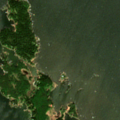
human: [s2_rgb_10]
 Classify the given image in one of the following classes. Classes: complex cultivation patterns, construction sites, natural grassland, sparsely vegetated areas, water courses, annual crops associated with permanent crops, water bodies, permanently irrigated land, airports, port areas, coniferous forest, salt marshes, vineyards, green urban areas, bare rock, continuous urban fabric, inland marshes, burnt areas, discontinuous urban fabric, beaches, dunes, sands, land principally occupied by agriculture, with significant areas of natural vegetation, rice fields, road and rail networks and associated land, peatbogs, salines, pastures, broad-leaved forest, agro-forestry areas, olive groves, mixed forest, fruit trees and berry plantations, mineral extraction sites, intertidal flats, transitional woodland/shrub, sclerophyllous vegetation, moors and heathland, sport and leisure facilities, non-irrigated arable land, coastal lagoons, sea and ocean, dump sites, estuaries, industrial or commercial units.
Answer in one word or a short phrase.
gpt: mixed forest, sea and ocean